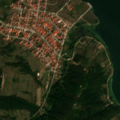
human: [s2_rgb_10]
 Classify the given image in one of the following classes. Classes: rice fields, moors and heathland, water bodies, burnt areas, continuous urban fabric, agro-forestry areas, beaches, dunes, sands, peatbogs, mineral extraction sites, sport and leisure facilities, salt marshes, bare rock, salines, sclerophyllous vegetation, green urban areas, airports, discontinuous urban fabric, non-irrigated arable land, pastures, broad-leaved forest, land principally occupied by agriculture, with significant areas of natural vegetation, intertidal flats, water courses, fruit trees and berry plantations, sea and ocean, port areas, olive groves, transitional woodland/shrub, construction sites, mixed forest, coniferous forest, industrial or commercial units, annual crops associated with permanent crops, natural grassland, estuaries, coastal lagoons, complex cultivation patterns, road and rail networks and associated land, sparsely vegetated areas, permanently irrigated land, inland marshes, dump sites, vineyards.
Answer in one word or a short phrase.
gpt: discontinuous urban fabric, pastures, complex cultivation patterns, land principally occupied by agriculture, with significant areas of natural vegetation, broad-leaved forest, transitional woodland/shrub, water courses